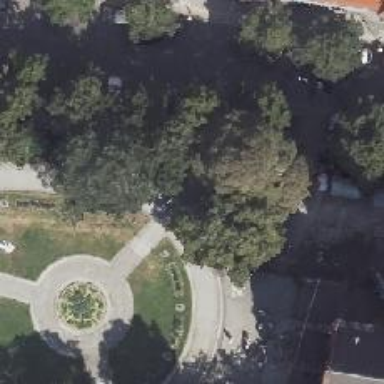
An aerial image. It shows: Memorial featuring statue.